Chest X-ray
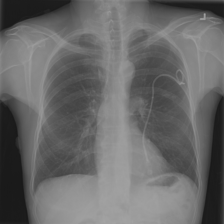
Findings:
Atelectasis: negative
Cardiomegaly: negative
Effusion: negative
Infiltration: negative
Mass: negative
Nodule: negative
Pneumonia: negative
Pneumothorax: positive
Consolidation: negative
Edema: negative
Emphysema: negative
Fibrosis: negative
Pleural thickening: negative
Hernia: negative